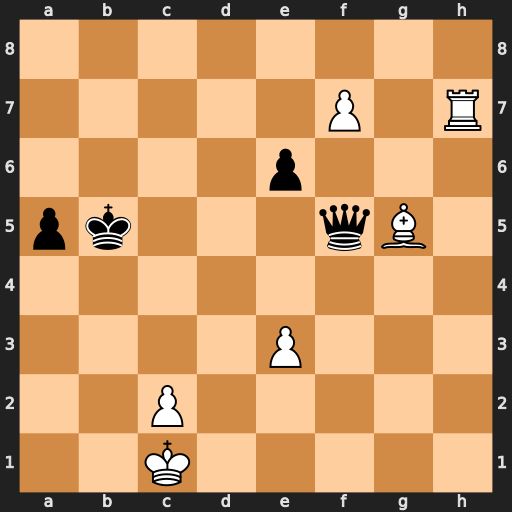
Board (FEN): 8/5P1R/4p3/pk3qB1/8/4P3/2P5/2K5
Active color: w
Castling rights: -
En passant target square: -
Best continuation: Be7 Qxh7 f8=Q